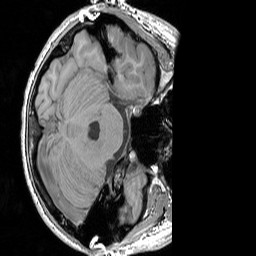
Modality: T1w
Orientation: axial
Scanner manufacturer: siemens
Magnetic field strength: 3 T
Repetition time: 1.83 s
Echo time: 0.00303 s